Question: Here is my HTML code:
'''
<div class="boxed" style="background-image: url(http://images.glaciermedia.ca/polopoly_fs/<PHONE>.<PHONE>!/fileImage/httpImage/image.jpg_gen/derivatives/box_100/wanted-man-07-jpg.jpg);">
</div>
<div class="boxed" style="background-image: url(http://images.glaciermedia.ca/polopoly_fs/<PHONE>.<PHONE>!/fileImage/httpImage/image.jpg_gen/derivatives/box_100/wanted-man-07-jpg.jpg);">
</div>
'''
And this is my CSS code:
'''
.boxed {
width: 100px;
height: 100px;
border: 2px solid #3eade1;
border-radius: %50;
-webkit-border-radius: 75px;
-moz-border-radius: 75px;
background-repeat: no-repeat;
display: table-cell;
border-spacing: 10px;
}
.boxed img {
opacity: 0;
filter: alpha(opacity=0);
}
'''
And this is the output:

I'm trying to add some spaces between two divs, but I couldn't manage to do it by looking at the answers for older questions in here. Is there any way to achieve this?
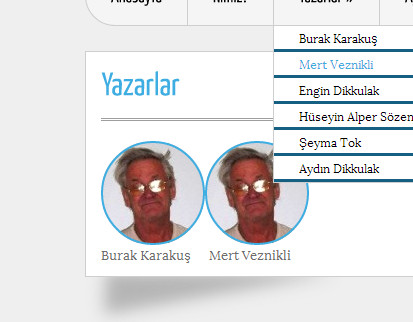
Answer: If you must keep the 'display: table-cell' then you can use the 'border' to separate the '<div>' elements. This means to keep, or to , the original border we need to use an inset 'box-shadow' and then also clip the background so that it doesn't extend under the transparent borders (that we're using as spacers). Your original CSS is therefore amended to the following:
'''
.boxed {
width: 100px;
height: 100px;
border-radius: 50%;
-webkit-border-radius: 75px;
-moz-border-radius: 75px;
background-repeat: no-repeat;
display: table-cell;
box-shadow: inset 0 0 0 2px #3eade1;
border: 5px solid transparent;
-moz-background-clip: padding;
-webkit-background-clip: padding;
background-clip: padding-box;
}
'''
<URL>.
References:
- <URL>